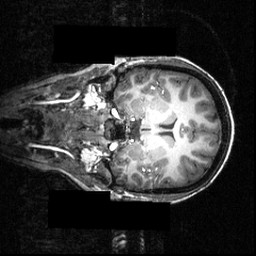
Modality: T1w
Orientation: coronal
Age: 16
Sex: female
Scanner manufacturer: siemens
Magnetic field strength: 3.951 T
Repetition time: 1.5 s
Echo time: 0.00335 s